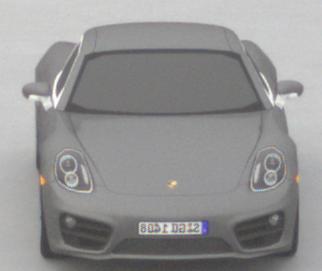
Make: Porsche
Model: Cayman
Detailed model: Cayman (981C)
Model produced from: 2013/03
Model produced until: 2014/04
Doors: 2
Color: gray
Road condition: dry road
Daytime: morning or afternoon
Contrast: low contrast